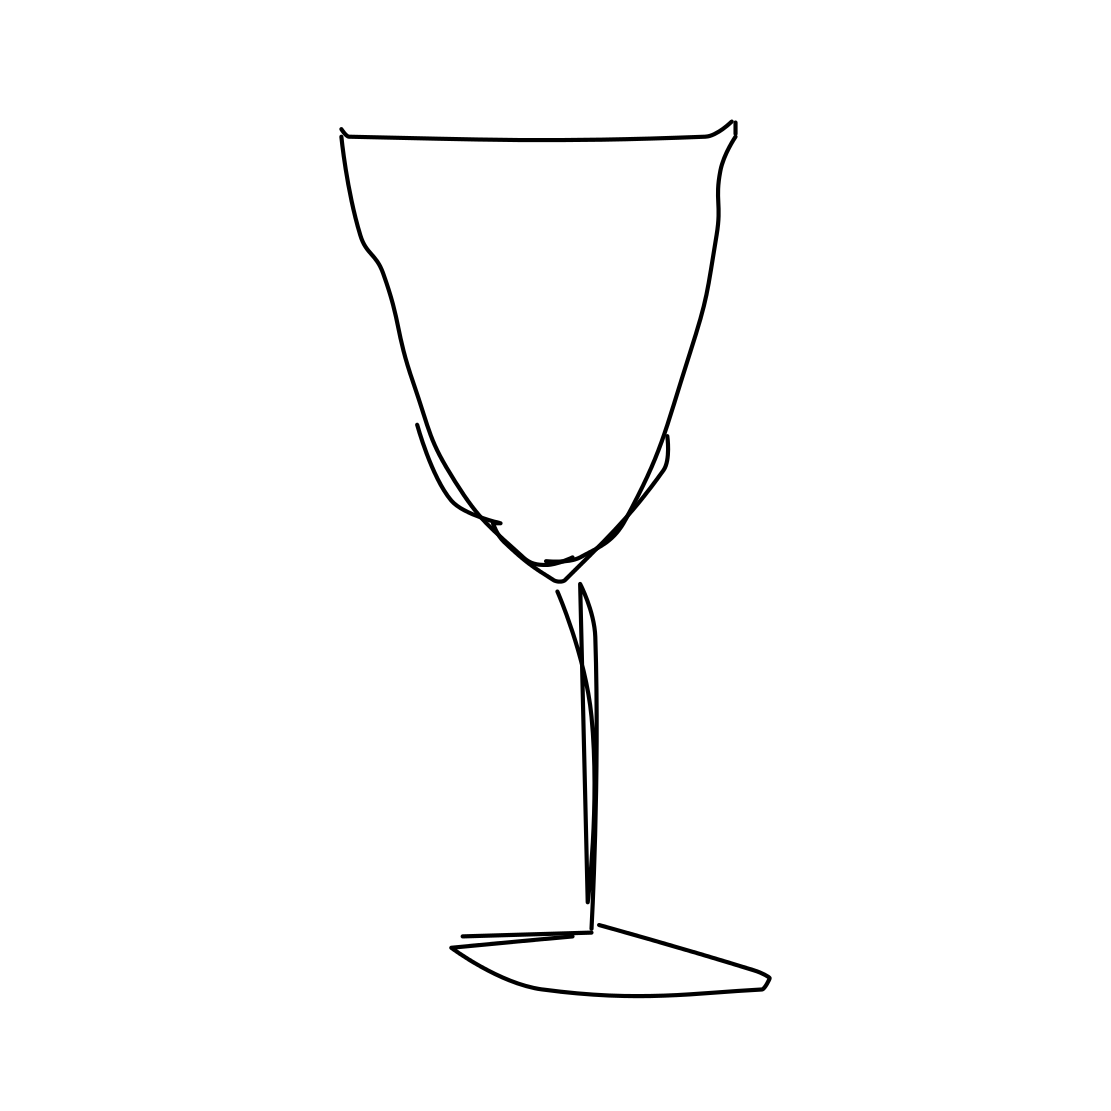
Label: wineglass